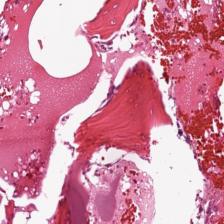
Label: Non-Tumor